Question: I am trying my hands on MVC 2, ADO.NET EF and POCO. I have generated my entity classes in a separate library using POCO generator.These POCO entities are used as ViewPages (Not sure if that's the right way to design or do I need separate ViewModels classes ?)
Now, if I take case of a simple scenario where I need to add an Employee object( which is related to a Department Master), what then should be the recommended way to transfer these objects between layers.
Layered structure of the application is somewhat like this :

I have thought of various alternatives:
I have a method in the Employee Controller which is named which accepts the FormCollection as parameter. Within the form collection I get posted data such as Employee Name, Age , Salary etc and the ID of the Selected Department .
1.) One way is that I can create another DTO say EmployeeDepartment DTO which will be used to map values from FormCollection as is. I can then break them at manager layer and use them to create entity objects i.e Employee Object and refer department by query similar to this:
'''
e.Department = Department.where(i => i.deptId == empDepDto.dept_id).first()
'''
I am not a big fan of this and feel that every time there is a relation involved I have to add a DTO and then map it to my entity class.
2.) Second is probably the worst, i.e passing each object as parameter and then couple them in manager layer.
3.) Use POCO as is, Create a Employee Object and Deparment Object at controller layer and pass the POCO object
'''
public void AddEmployee(FormCollection formCollection)
{
Department d = new Deparmtent; d.id = ""; //based on the dropdown value
d.name="" //based on the dropdown selected text;
Employee e = new Employee; e.Name. e. sal....
e.Department = d;
EmployeeManager.AddEmployee(e);
}
'''
But at manager layer I think , I still need to recreate the reference to the Department using LINQ which again is repetitive and doesn't seems to be a clean solution.
Are there better ways of handling this ? Looking for recommendations and best practices.
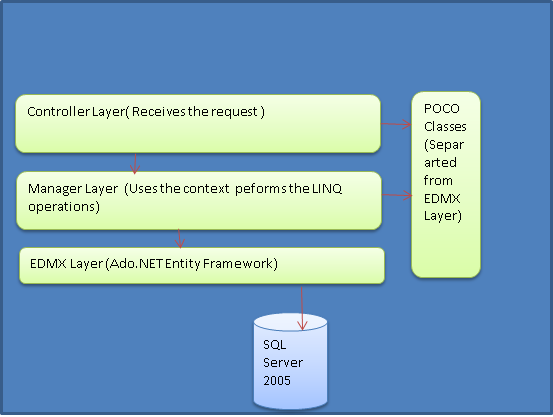
Answer: Firstly, is there any reason you're not using MVC version 3? There's no major breaking changes, so may as well upgrade?
Secondly is there a reason for using FormCollection rather than the strongly typed model-binding? Just change your views to use the strongly typed HTML helpers ( like '<%: Html.TextBoxFor(m => m.Property) %>'), or make sure the 'name' attributes match the property names, and have your controller receive the type, and model binding will do the rest. There's plenty of tutorials showing this, and articles explaining it. Model binding will work with a name/value collection, like that posted as a form, or against JSON data, or you can find/write custom model binders that work against whatever wacky serialisation protocol you want.
One thing to watch though when passing the actual entity types that Entity Framework will store around, is that you have to be careful when updating existing objects, or with foreign key references to existing objects - all your objects must be attached to the right Entity Framework context. To achieve that you will often see the objects received by the controller having their properties copied to a freshly retrieved entity from a context, either manually or by an object mapper of some kind.